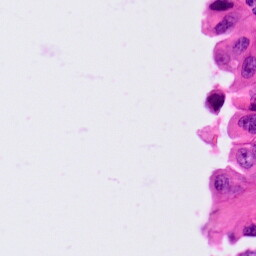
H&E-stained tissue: Lung